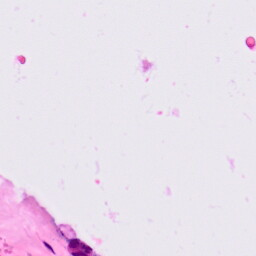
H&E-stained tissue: Lung